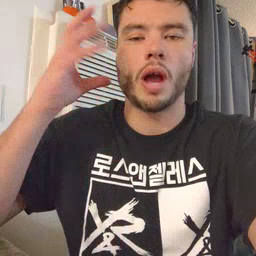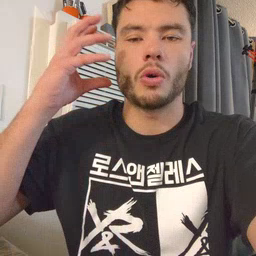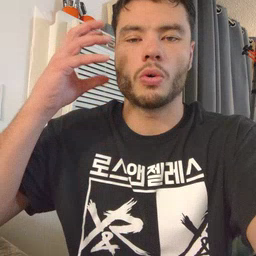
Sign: radio